A time-domain waveform of one vibration snapshot from a rolling-element bearing is shown. Diagnose the bearing from this image, choosing from: normal, inner_race, outer_race, ball.
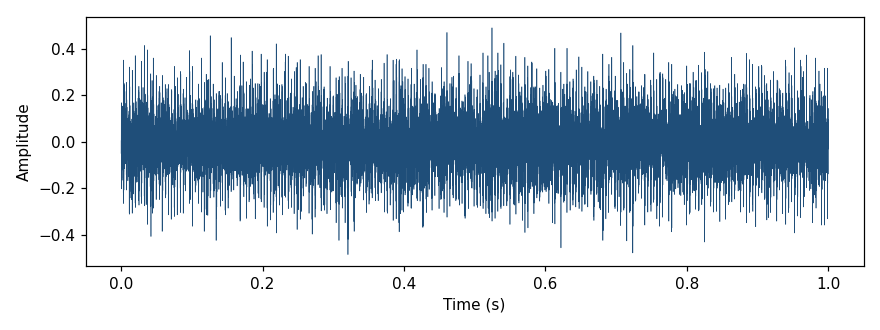
Answer: outer_race